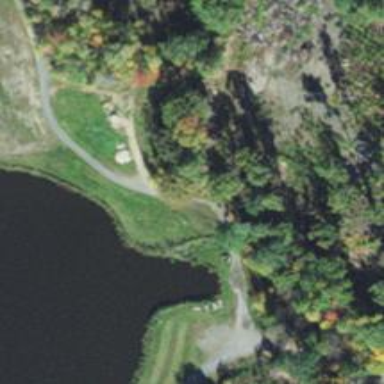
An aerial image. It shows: Service road used as golf cart path.